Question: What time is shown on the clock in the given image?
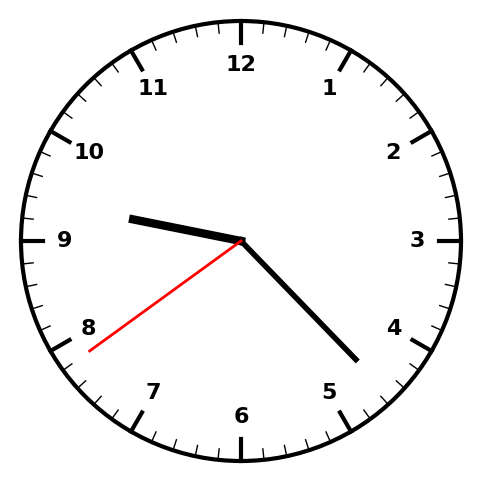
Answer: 09:22:39